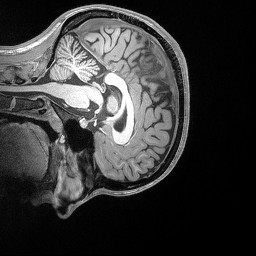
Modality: T1w
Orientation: sagittal
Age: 24
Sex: female
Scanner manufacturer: siemens
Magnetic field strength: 3 T
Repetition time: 2.53 s
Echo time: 0.00164 s